Question: I need to . I know the total sums of the resulting fields = the ratio to split the first row, but i need to and only then compute the ratio for next row (so the total sum of the rounded values will be correct).

How can i write this algorithm in Oracle 10g PL/SQL? I need to test some migrated data. Here is what i came up with (so far):
'''
with temp as (
select 1 id, 200 amount, 642 total_a from dual union all
select 2, 200, 642 from dual union all
select 3, 200, 642 from dual union all
select 4, 200, 642 from dual union all
select 5, 200, 642 from dual
)
select
temp2.*,
remaining_a / remaining_amount ratio,
round(amount * remaining_a / remaining_amount, 0) rounded_a,
round(amount - amount * remaining_a / remaining_amount, 0) rounded_b
from (
select
temp.id,
temp.amount,
sum(amount) over (
order by id
range between current row and unbounded following
) remaining_amount,
case when id=1 then total_a /* else ??? */ end remaining_a
from temp
) temp2
'''
: If you can't see the image above, expected values are:
'''
1 128
2 129
3 128
4 129
5 128
'''
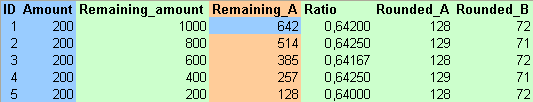
Answer: Here is my suggestion. It is not getting exactly what you want . . . by my calculation the 129 doesn't come until the 3rd row.
The idea is to add more columns. For each row, calculate the estimated split. Then, keep track of the accumulative fraction. When the cum remainder exceeds an integer, then bump up the A amount by 1. Once you have the A amount, you can calculate the rest:
'''
WITH temp AS (
SELECT 1 id, 200 amount, 642 total_a FROM dual UNION ALL
SELECT 2, 200, 642 FROM dual UNION ALL
SELECT 3, 200, 642 FROM dual UNION ALL
SELECT 4, 200, 642 FROM dual UNION ALL
SELECT 5, 200, 642 FROM dual
)
select temp3.*,
sum(estArem) over (order by id) as cumrem,
trunc(estA) + (case when trunc(sum(estArem) over (order by id)) > trunc(- estArem + sum(estArem) over (order by id))
then 1 else 0 end)
from (SELECT temp2.*,
trunc(Aratio*amount) as estA,
Aratio*amount - trunc(ARatio*amount) as estArem
FROM (SELECT temp.id, temp.amount,
sum(amount) over (ORDER BY id range BETWEEN CURRENT ROW AND unbounded following
) remaining_amount,
sum(amount) over (partition by null) as total_amount,
max(total_a) over (partition by null)as maxA,
(max(total_a) over (partition by null) /
sum(amount) over (partition by null)
) as ARatio
FROM temp
) temp2
) temp3
'''
This isn't exactly a partitioning problem. This is an integer approximation problem.
If you are rounding the values rather than truncating them, then you need a slight tweak to the logic.
'''
trunc(estA) + (case when trunc(sum(0.5+estArem) over (order by id)) > trunc(0.5 - estArem + sum(estArem) over (order by id))
'''
This statement was originally just looking for the cumulative remainder passing over the integer threshhold. This should do rounding instead of truncation.